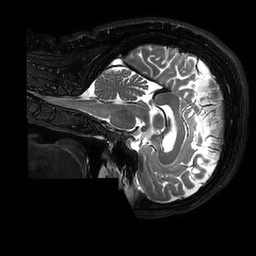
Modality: T2w
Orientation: sagittal
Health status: ill
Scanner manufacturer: philips
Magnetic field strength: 3 T
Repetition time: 2.5 s
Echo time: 0.331 s